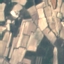
Land use / land cover: PermanentCrop